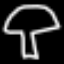
Label: mushroom